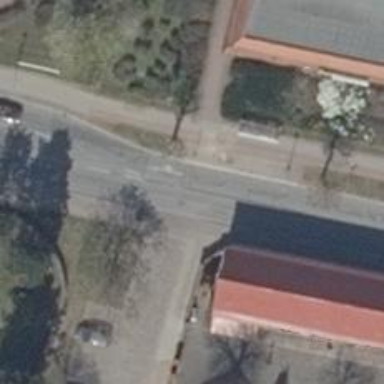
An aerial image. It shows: Public transport stop position.